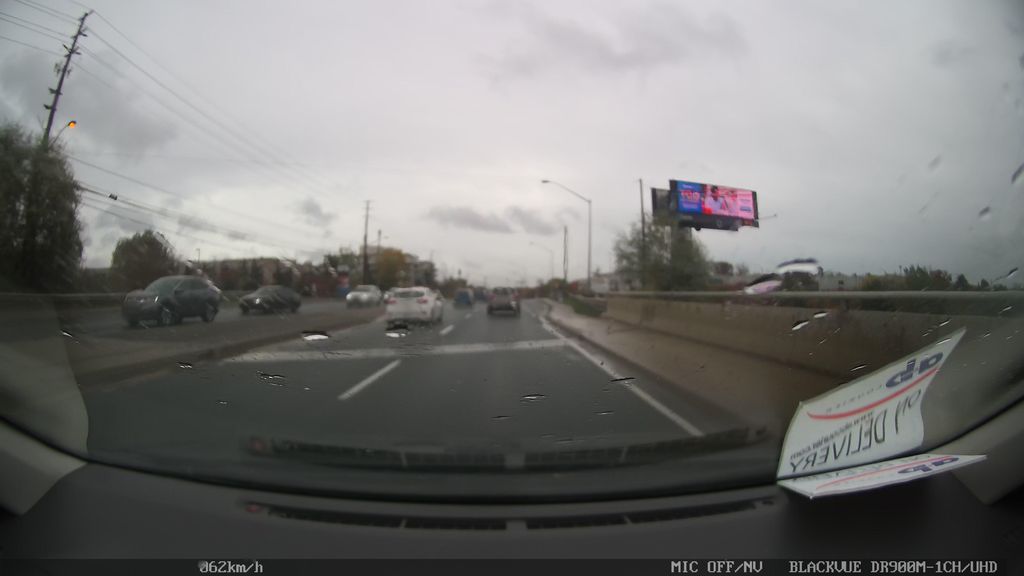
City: toronto